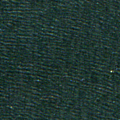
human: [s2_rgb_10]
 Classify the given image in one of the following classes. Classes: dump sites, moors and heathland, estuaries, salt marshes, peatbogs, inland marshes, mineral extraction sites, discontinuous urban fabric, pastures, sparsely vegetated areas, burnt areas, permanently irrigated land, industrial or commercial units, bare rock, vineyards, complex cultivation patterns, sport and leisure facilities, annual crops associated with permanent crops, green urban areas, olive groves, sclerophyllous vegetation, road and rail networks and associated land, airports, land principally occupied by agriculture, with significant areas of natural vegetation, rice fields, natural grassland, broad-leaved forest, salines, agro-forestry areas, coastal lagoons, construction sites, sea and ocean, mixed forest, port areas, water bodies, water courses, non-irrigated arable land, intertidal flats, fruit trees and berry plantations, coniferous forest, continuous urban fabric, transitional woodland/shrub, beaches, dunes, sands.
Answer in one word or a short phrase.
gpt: sea and ocean